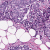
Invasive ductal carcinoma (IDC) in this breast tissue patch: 1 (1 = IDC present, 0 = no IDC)